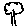
Label: tree